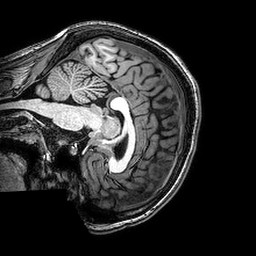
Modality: T1w
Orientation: sagittal
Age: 22
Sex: female
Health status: healthy
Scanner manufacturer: philips
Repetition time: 0.008198 s
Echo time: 0.00375 s